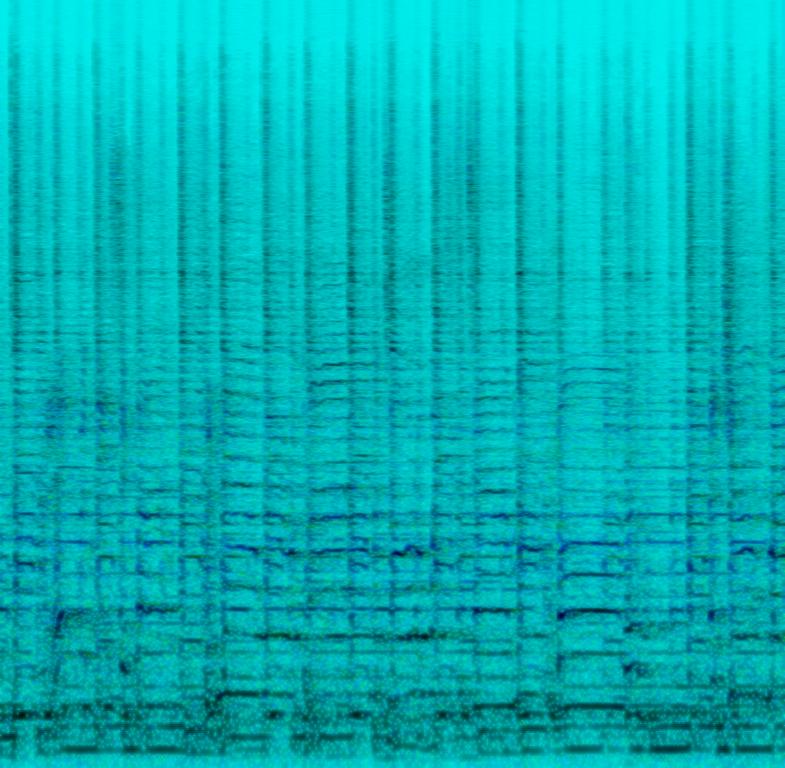
The low quality recording features a live performance of a blues song that consists of nasal male vocal singing over acoustic rhythm guitar chord progression and smooth double bass. There are also some crowd talking noises. It sounds groovy and kind of dull, since it is probably recorded with a phone.